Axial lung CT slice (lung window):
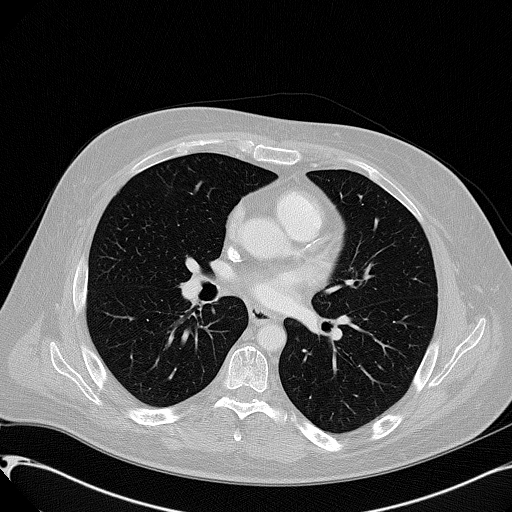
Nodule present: no